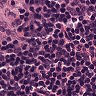
Metastatic tissue present: no